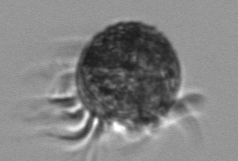
Label: Pelagostrobilidium